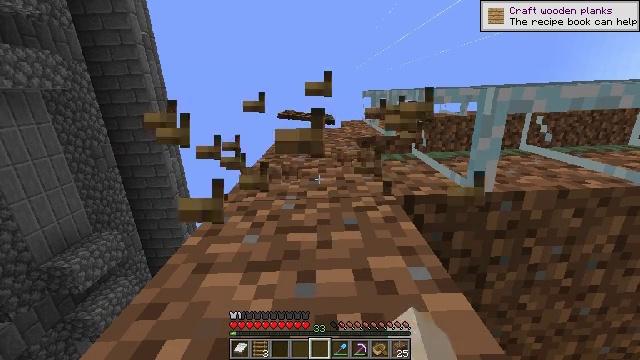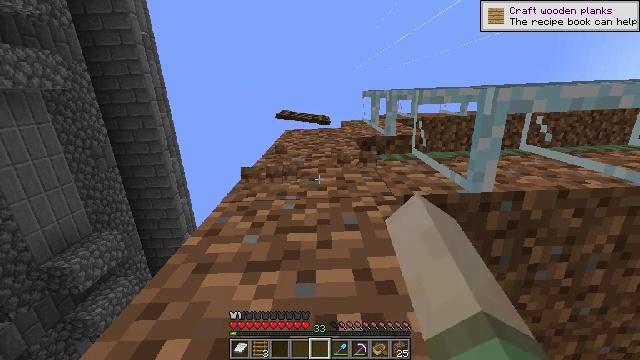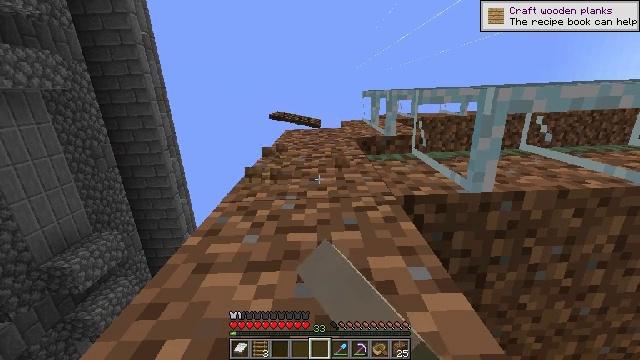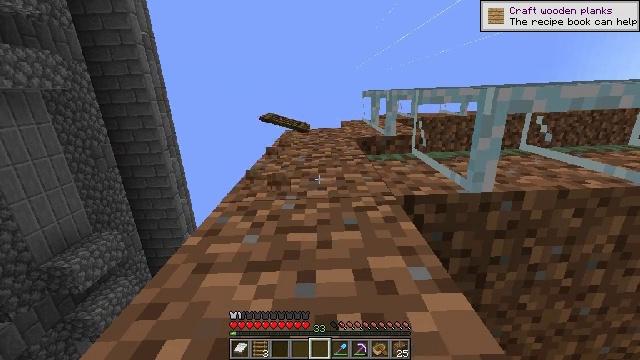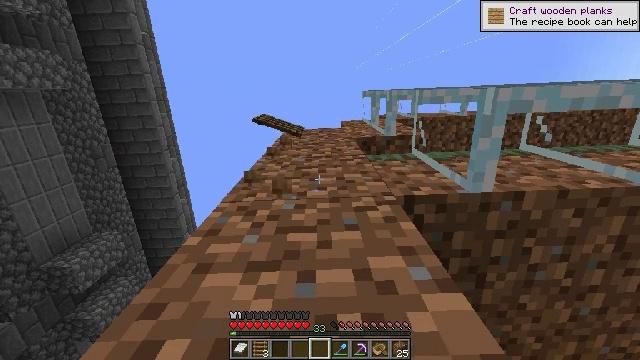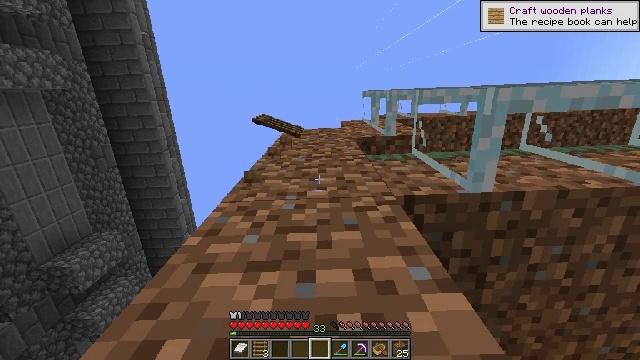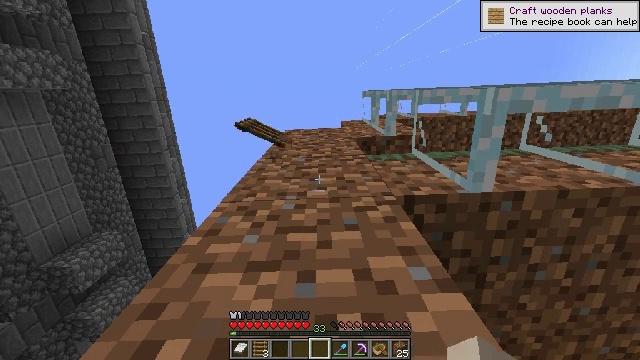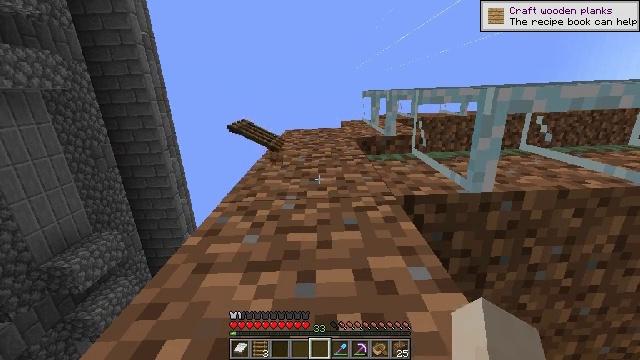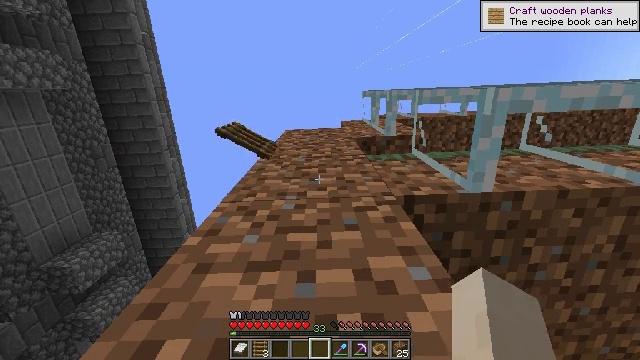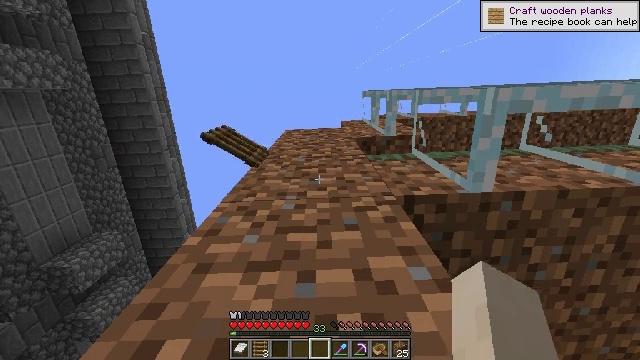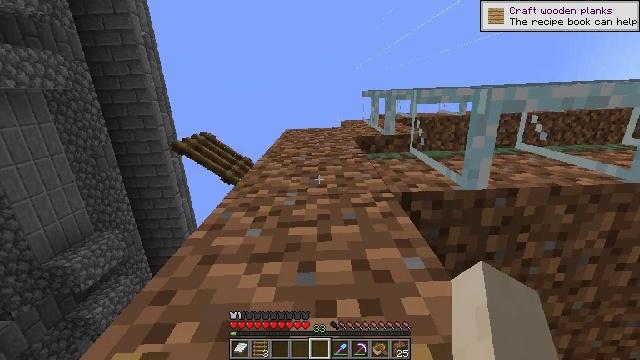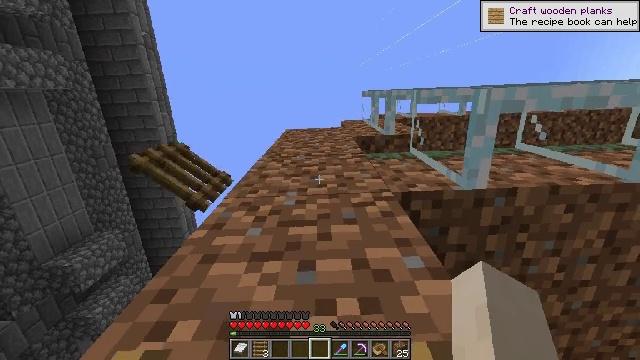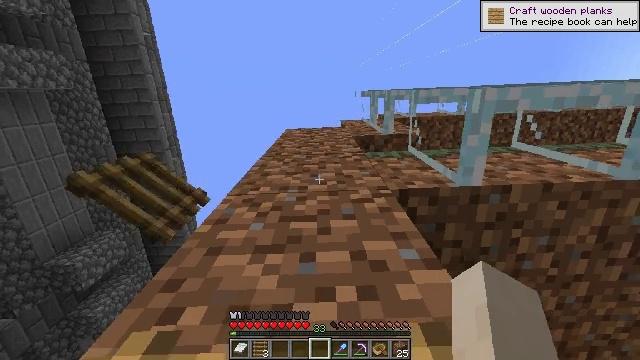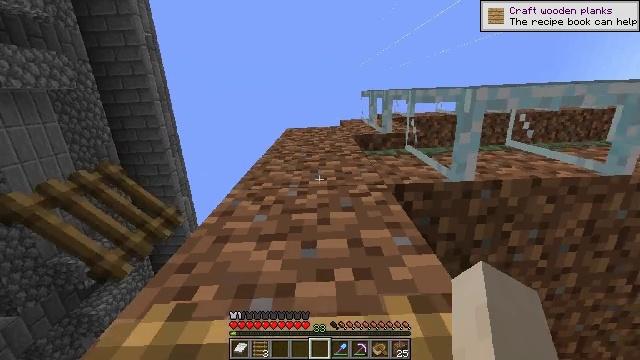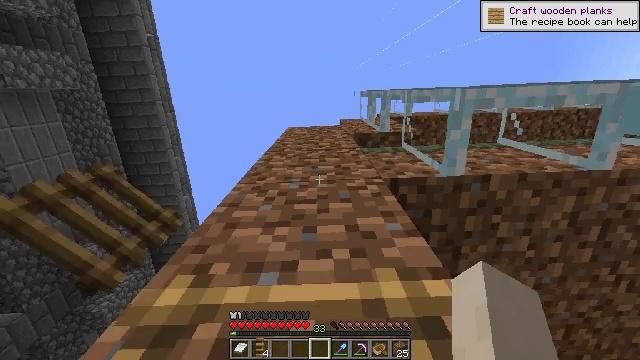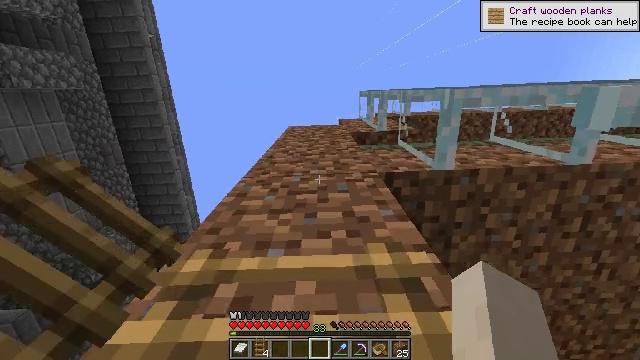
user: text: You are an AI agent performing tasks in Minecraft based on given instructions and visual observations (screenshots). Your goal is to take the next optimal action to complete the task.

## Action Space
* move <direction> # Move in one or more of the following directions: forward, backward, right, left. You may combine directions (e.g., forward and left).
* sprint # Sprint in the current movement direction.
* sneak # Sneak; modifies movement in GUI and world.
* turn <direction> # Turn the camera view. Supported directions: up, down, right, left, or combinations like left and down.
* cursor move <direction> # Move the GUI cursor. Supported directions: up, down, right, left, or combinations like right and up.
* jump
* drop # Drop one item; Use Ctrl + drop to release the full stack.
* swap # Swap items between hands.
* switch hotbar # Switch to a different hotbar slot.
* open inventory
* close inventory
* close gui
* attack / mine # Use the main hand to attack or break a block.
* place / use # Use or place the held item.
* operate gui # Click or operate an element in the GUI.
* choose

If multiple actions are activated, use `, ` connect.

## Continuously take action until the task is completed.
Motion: motion action
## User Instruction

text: Break the ladder to collect it.
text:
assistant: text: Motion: sneak, attack / mine
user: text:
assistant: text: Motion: sneak, attack / mine
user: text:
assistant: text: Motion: sneak
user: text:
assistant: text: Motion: sneak
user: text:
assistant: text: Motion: sneak
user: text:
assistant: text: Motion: sneak
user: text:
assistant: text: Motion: sneak
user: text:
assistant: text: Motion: sneak
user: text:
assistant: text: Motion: sneak
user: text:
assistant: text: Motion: no_op
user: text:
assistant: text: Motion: no_op
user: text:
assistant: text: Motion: no_op
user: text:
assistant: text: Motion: no_op
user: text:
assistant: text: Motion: no_op
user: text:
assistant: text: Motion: no_op
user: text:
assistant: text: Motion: no_op
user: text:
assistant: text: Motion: no_op
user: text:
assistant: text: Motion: no_op
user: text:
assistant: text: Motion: no_op
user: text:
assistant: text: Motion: sneak
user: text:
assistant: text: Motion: sneak
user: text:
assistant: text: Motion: sneak
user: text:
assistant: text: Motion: sneak
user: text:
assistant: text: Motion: sneak
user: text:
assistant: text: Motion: sneak
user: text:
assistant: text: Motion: sneak
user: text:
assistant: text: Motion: sneak, turn down, attack / mine
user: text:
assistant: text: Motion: sneak, attack / mine
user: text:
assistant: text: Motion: sneak, attack / mine
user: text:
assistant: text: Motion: sneak, attack / mine